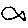
Label: fish